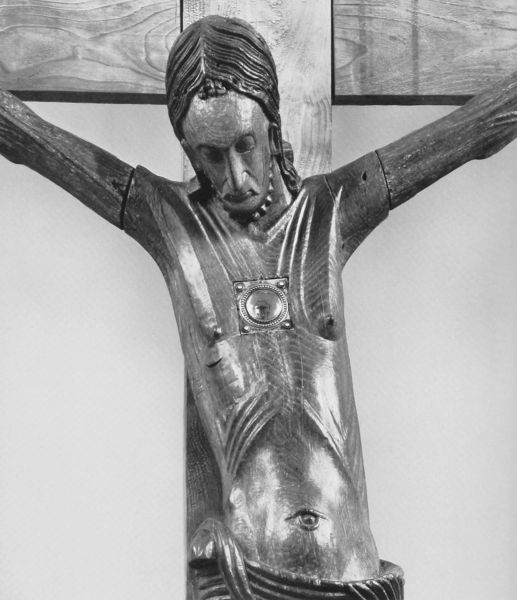
Titel: Kruzifixus
Standort: Benninghausen, St. Martin (EU - D - NRW)
Schlagwörter: lendenschurz, wunde, brust, holz, nase, bart, schnurrbart, bibel, tod, tot, toter, auge, haare, gotik, kette, detail, metall, bauchnabel, foto, kreuz, rippen, schwarz-weiss, plakette, augenlider, christus, jesus, jesus christus, kreuzigung, leiden, reliquie, geschnitzt, rippe, holzkreuz, inri, versatz, enblem, gekreuzigzer, zusammensesetzt